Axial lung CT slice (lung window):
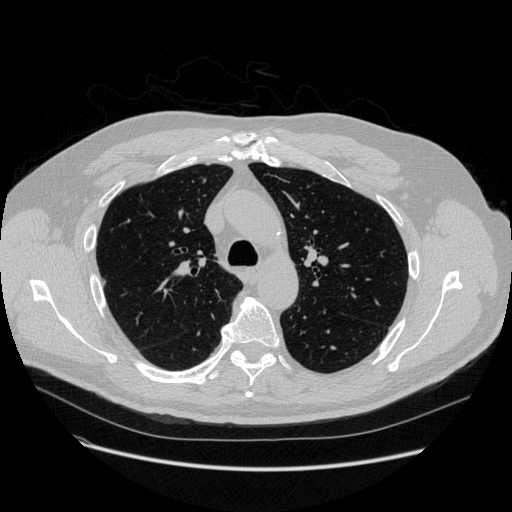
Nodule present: yes
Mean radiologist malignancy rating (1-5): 2.5